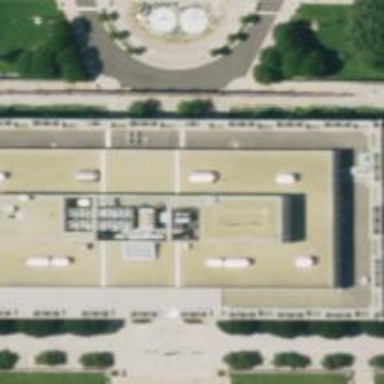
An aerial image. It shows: Building with gray roof.